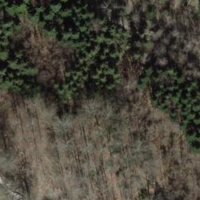
EUNIS habitat code: 41
Species observed at this site:
Prunus padus